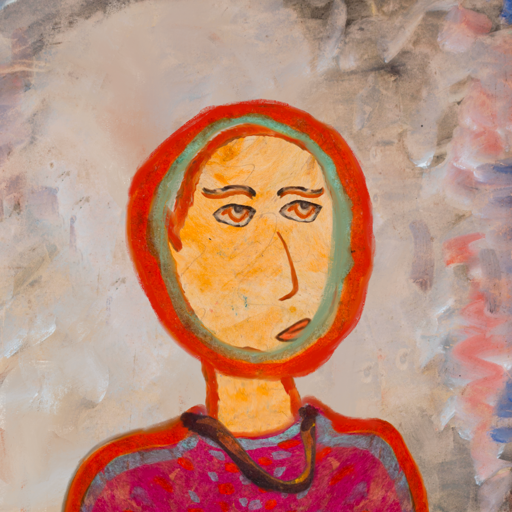
Background: Roy_Bahadur, Head And Neck Side: Experience, Face Side: Experience, Bust: Sisters, Hair Side: Sisters, Head Accessory: Blank, Second Necklace: Comrade, Necklace: Blank, Baby: Blank